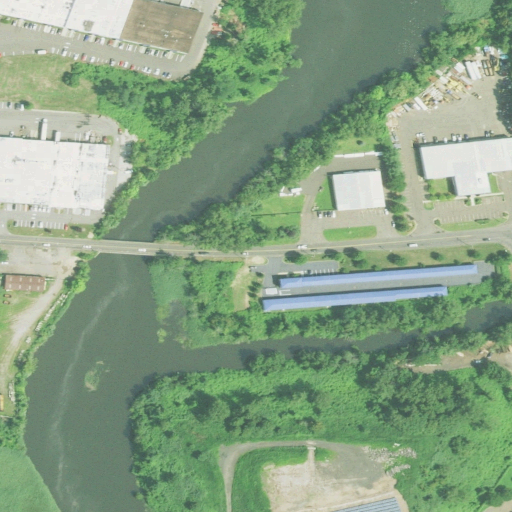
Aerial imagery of cape in Connecticut named Sackett Point containing high intensity development, medium intensity development, low intensity development, herbaceous wetlands, open water, deciduous forest, open development, grassland, woody wetlands, and barren land